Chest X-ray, PA view. Patient: 44 years old, sex M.
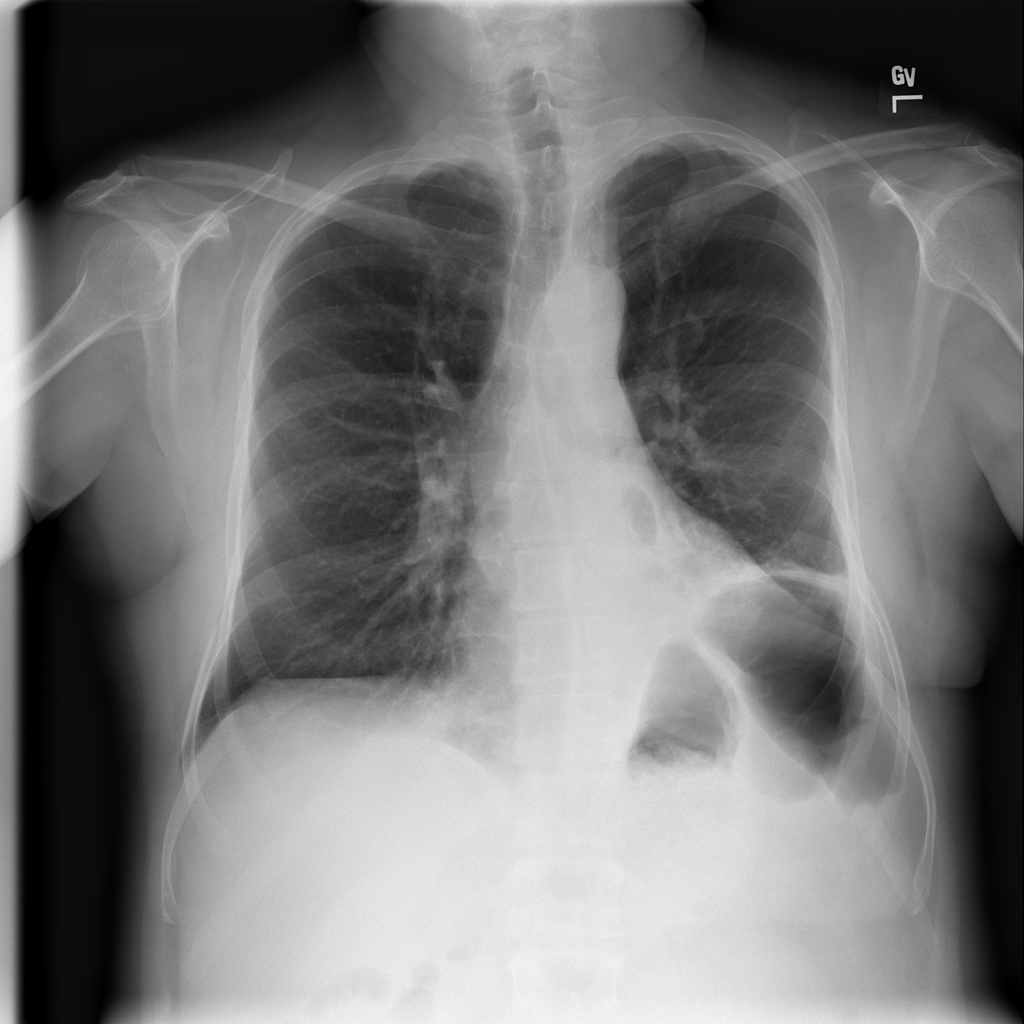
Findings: Fibrosis